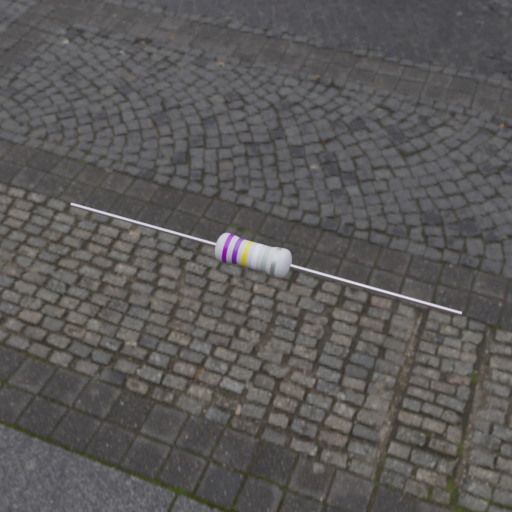
Resistor colour bands (in order): violet, violet, yellow, white, silver, silver